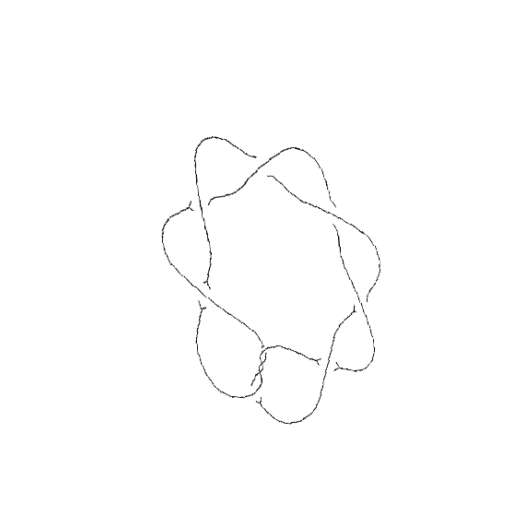
Crossing number: 10